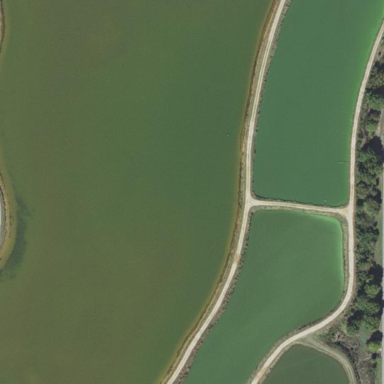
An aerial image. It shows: Pond with natural water.